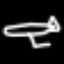
Label: airplane